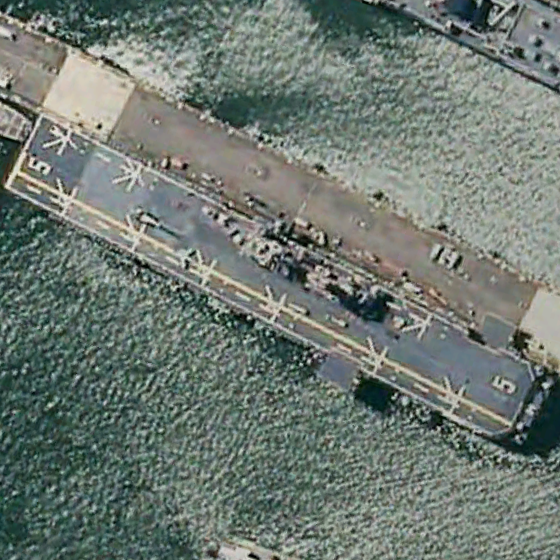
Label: assault